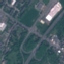
Land use / land cover class: Highway